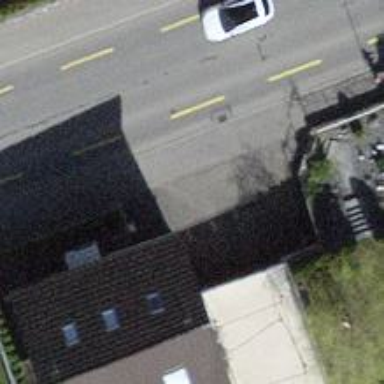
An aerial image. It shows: Building with tiled roof.